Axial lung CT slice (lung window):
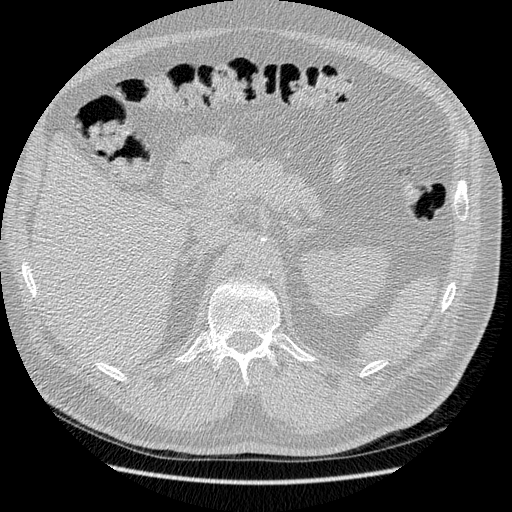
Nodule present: no